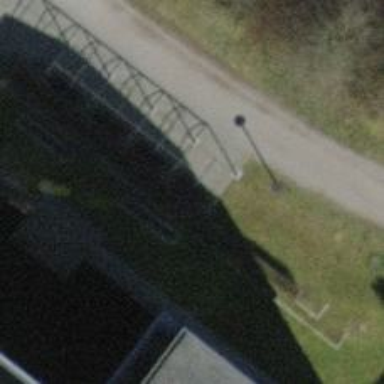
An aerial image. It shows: Black bench.